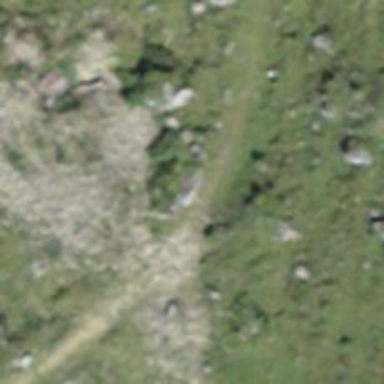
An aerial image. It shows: Path on the ground.